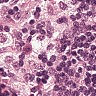
Metastatic tissue present: no